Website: macys
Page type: billing-address
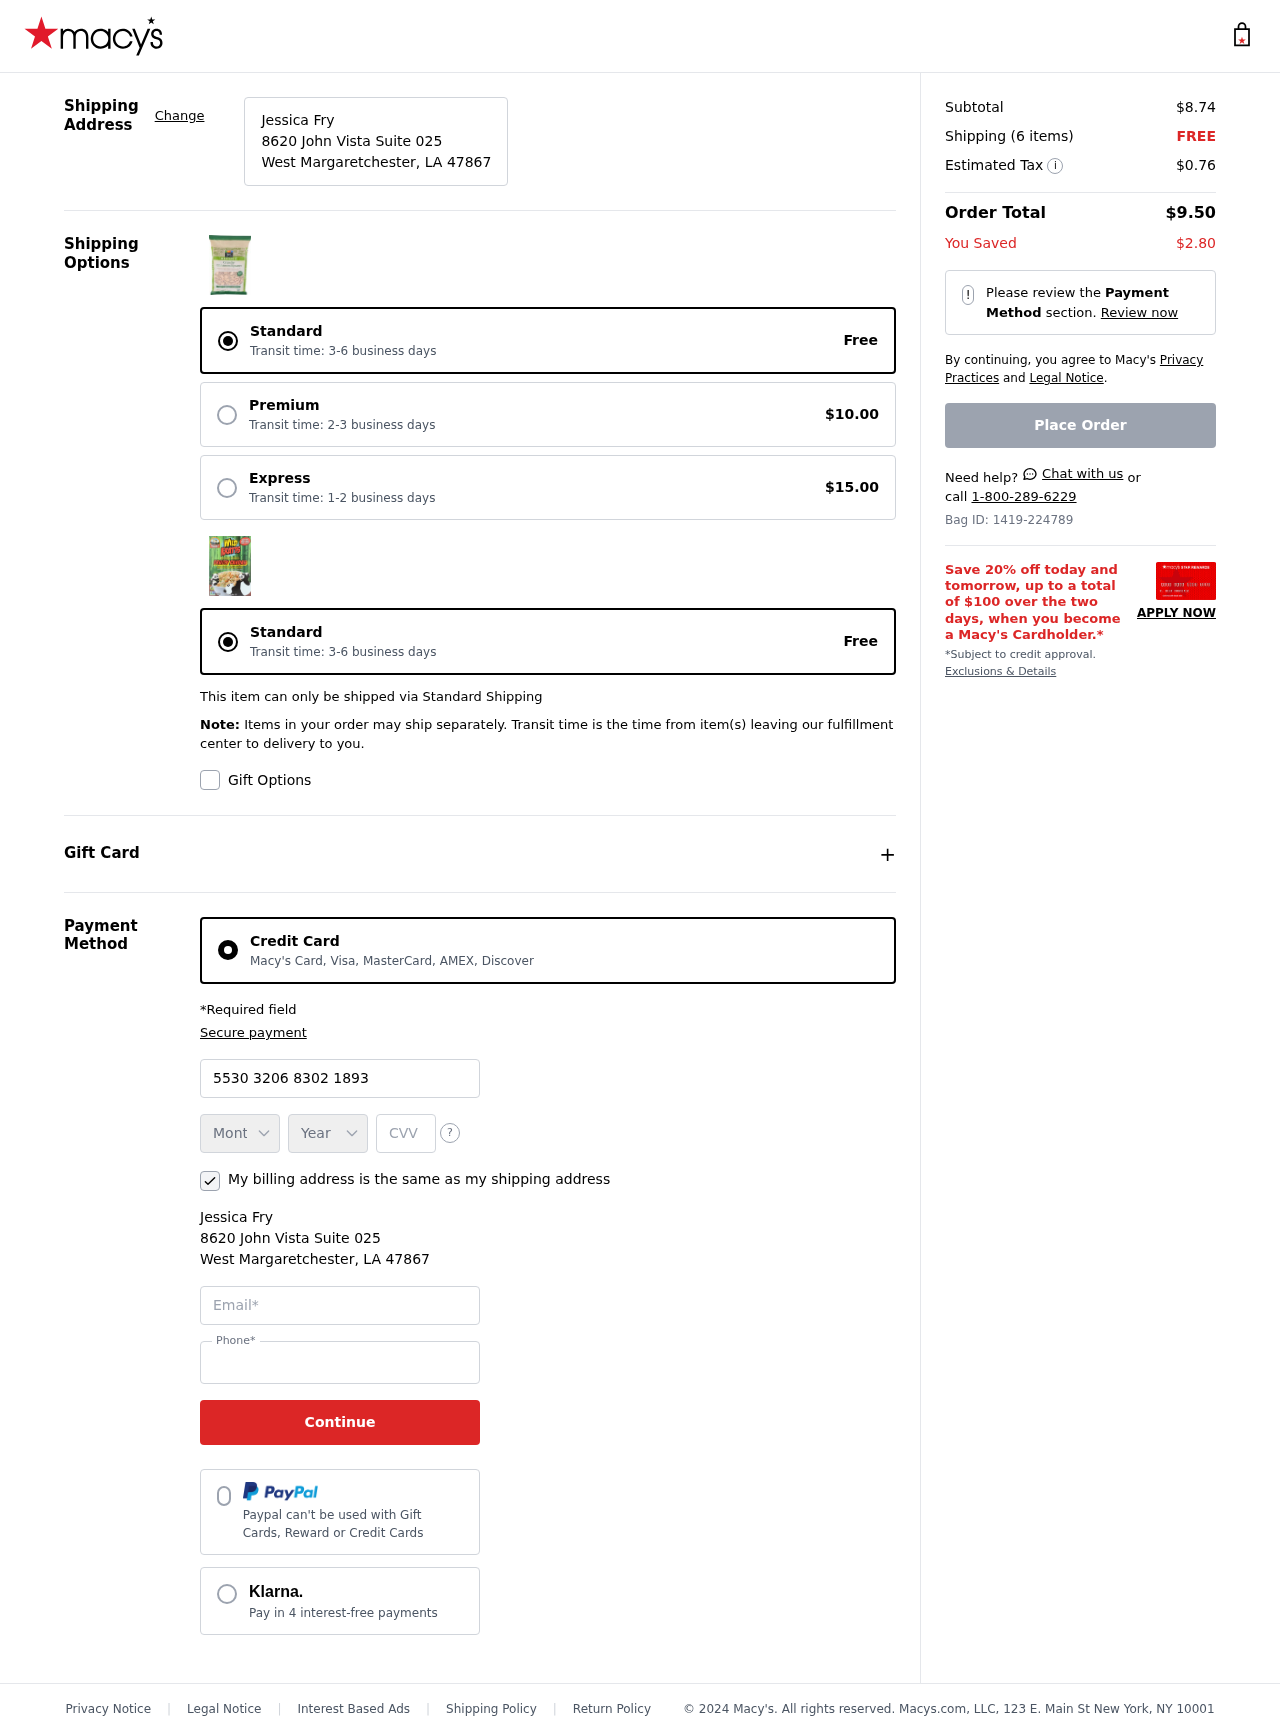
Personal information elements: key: PII_CARD_CVV
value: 260
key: PII_CARD_EXPIRY_MONTH
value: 10
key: PII_CARD_EXPIRY_YEAR
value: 27
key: PII_CARD_NUMBER
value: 5530 3206 8302 1893
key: PII_CITY_STATE_ZIP
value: West Margaretchester, LA 47867
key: PII_EMAIL
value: jessicafry@gmail.com
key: PII_FULLNAME
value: Jessica Fry
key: PII_PHONE
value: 5744510479
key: PII_STREET
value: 8620 John Vista Suite 025
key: PII_FULLNAME2
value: Jessica Fry
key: PII_STREET2
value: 8620 John Vista Suite 025
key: PII_CITY_STATE_ZIP2
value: West Margaretchester, LA 47867
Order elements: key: ORDER_SUBTOTAL
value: $8.74
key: ORDER_NUM_ITEMS
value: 6
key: ORDER_SHIPPING_COST
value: FREE
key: ORDER_TAX
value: $0.76
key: ORDER_TOTAL
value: $9.50
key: ORDER_SAVINGS
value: $2.80
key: ORDER_ID
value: Bag ID: 1419-224789